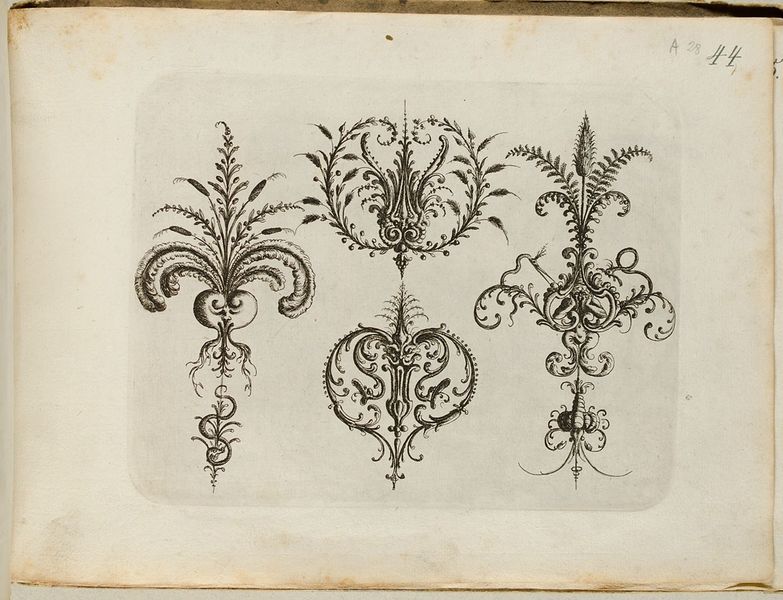
Titel: Groteskes Ornament mit Knorpelwerk, Blatt aus dem 'Neuw Grotteßken Buch'
Künstler: Christoph Jamnitzer
Standort: Hamburg
Institution: Museum für Kunst und Gewerbe Hamburg
Schlagwörter: pflanze, papier, grafik, graphik, dekoration, ornamente, fotografie, photographie, buch, druck, druckgraphik, schwarz-weiß, druckgrafik, radierung, gestalten, fabelwesen, schlangen, filigran, ungeheuer, monster, groteske, fabeltier, fabeltiere, gerippt, zwitterwesen, monstrum, knorpelwerk, reproduktionen, druckerzeugnisse, pflanzenornamente, ornamentstich, vorlageblätter